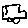
Label: car